Question: I have a code that runs at the DB startup to run some querys and update some tables. I am trying to setup a code that connects to the external source of the linked data tables so I don't have to enter the password each time. I keep getting an odd error though, the login window still popsup but the information is prepopulated, when I click ok I get another error message. I have displayed the code and error window below.
'''
Function MasterRun()
Dim conn As ADODB.Connection
Set conn = New ADODB.Connection
Set conn = CreateObject("ADODB.Connection")
Dim rs2 As ADODB.Recordset
Dim strConn As String
strConn = strConn & "PROVIDER=SQLOLEDB;"
strConn = strConn & "DATA SOURCE=SOURCE;"
strConn = strConn & "INITIAL CATALOG=DB;"
strConn = strConn & "UID=User;"
strConn = strConn & "PWD=Password;"
conn.ConnectionString = strConn
conn.Open
On Error GoTo MasterRun_Err
DoCmd.SetWarnings False
StartUp
Update
DoCmd.OpenQuery "qry_V_TMS_EMPLOYEE", acViewNormal, acEdit
DoCmd.Save acQuery, "qry_V_TMS_EMPLOYEE"
DoCmd.Close acQuery, "qry_V_TMS_EMPLOYEE"
DoCmd.OpenQuery "qry2013CDMtg", acViewNormal, acEdit
DoCmd.Save acQuery, "qry2013CDMtg"
DoCmd.Close acQuery, "qry2013CDMtg"
DoCmd.OpenQuery "qryUpdateEmpData", acViewNormal, acEdit
DoCmd.OpenForm "frmCDData"
DoCmd.SetWarnings True
MsgBox ("The database has been updated and is ready for use.")
MasterRun_Exit:
Exit Function
MasterRun_Err:
MsgBox Error$
Resume MasterRun_Exit
End Function
'''
And below is the login window that pops up. This is the window that popped up before I even started trying to write in this connection code.

## Edit
I have reposted a revision of this question, I have thought of a different way to establish the connection.
<URL>
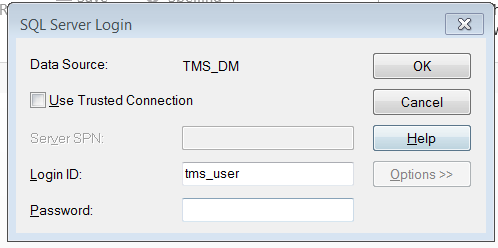
Answer: There may be multiple issues involved with your question, but the first which jumps out at me is that you want .
But your code includes ...
'''
conn.Properties("Prompt") = adPromptAlways
'''
That line means That is the opposite of your intention.
Remove that line and see what other problems remain.
As more general advice, focus on the immediate problem ... which is the failed connection attempt. So focus only on that ...
'''
Public Sub TestConnection()
Dim conn As ADODB.Connection
Set conn = New ADODB.Connection
' you already created the connection object in the line above,
' so CreateObject is not useful:
'Set conn = CreateObject("ADODB.Connection")
Dim strConn As String
strConn = "PROVIDER= ..." ' this is where you need work
' make sure you built the connection string you expected;
' view the output from the next line in the Immediate window ---
' Ctrl+g will take you there
Debug.Print strConn
conn.ConnectionString = strConn
conn.Open
conn.Close
Set conn = Nothing
End Sub
'''